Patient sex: F
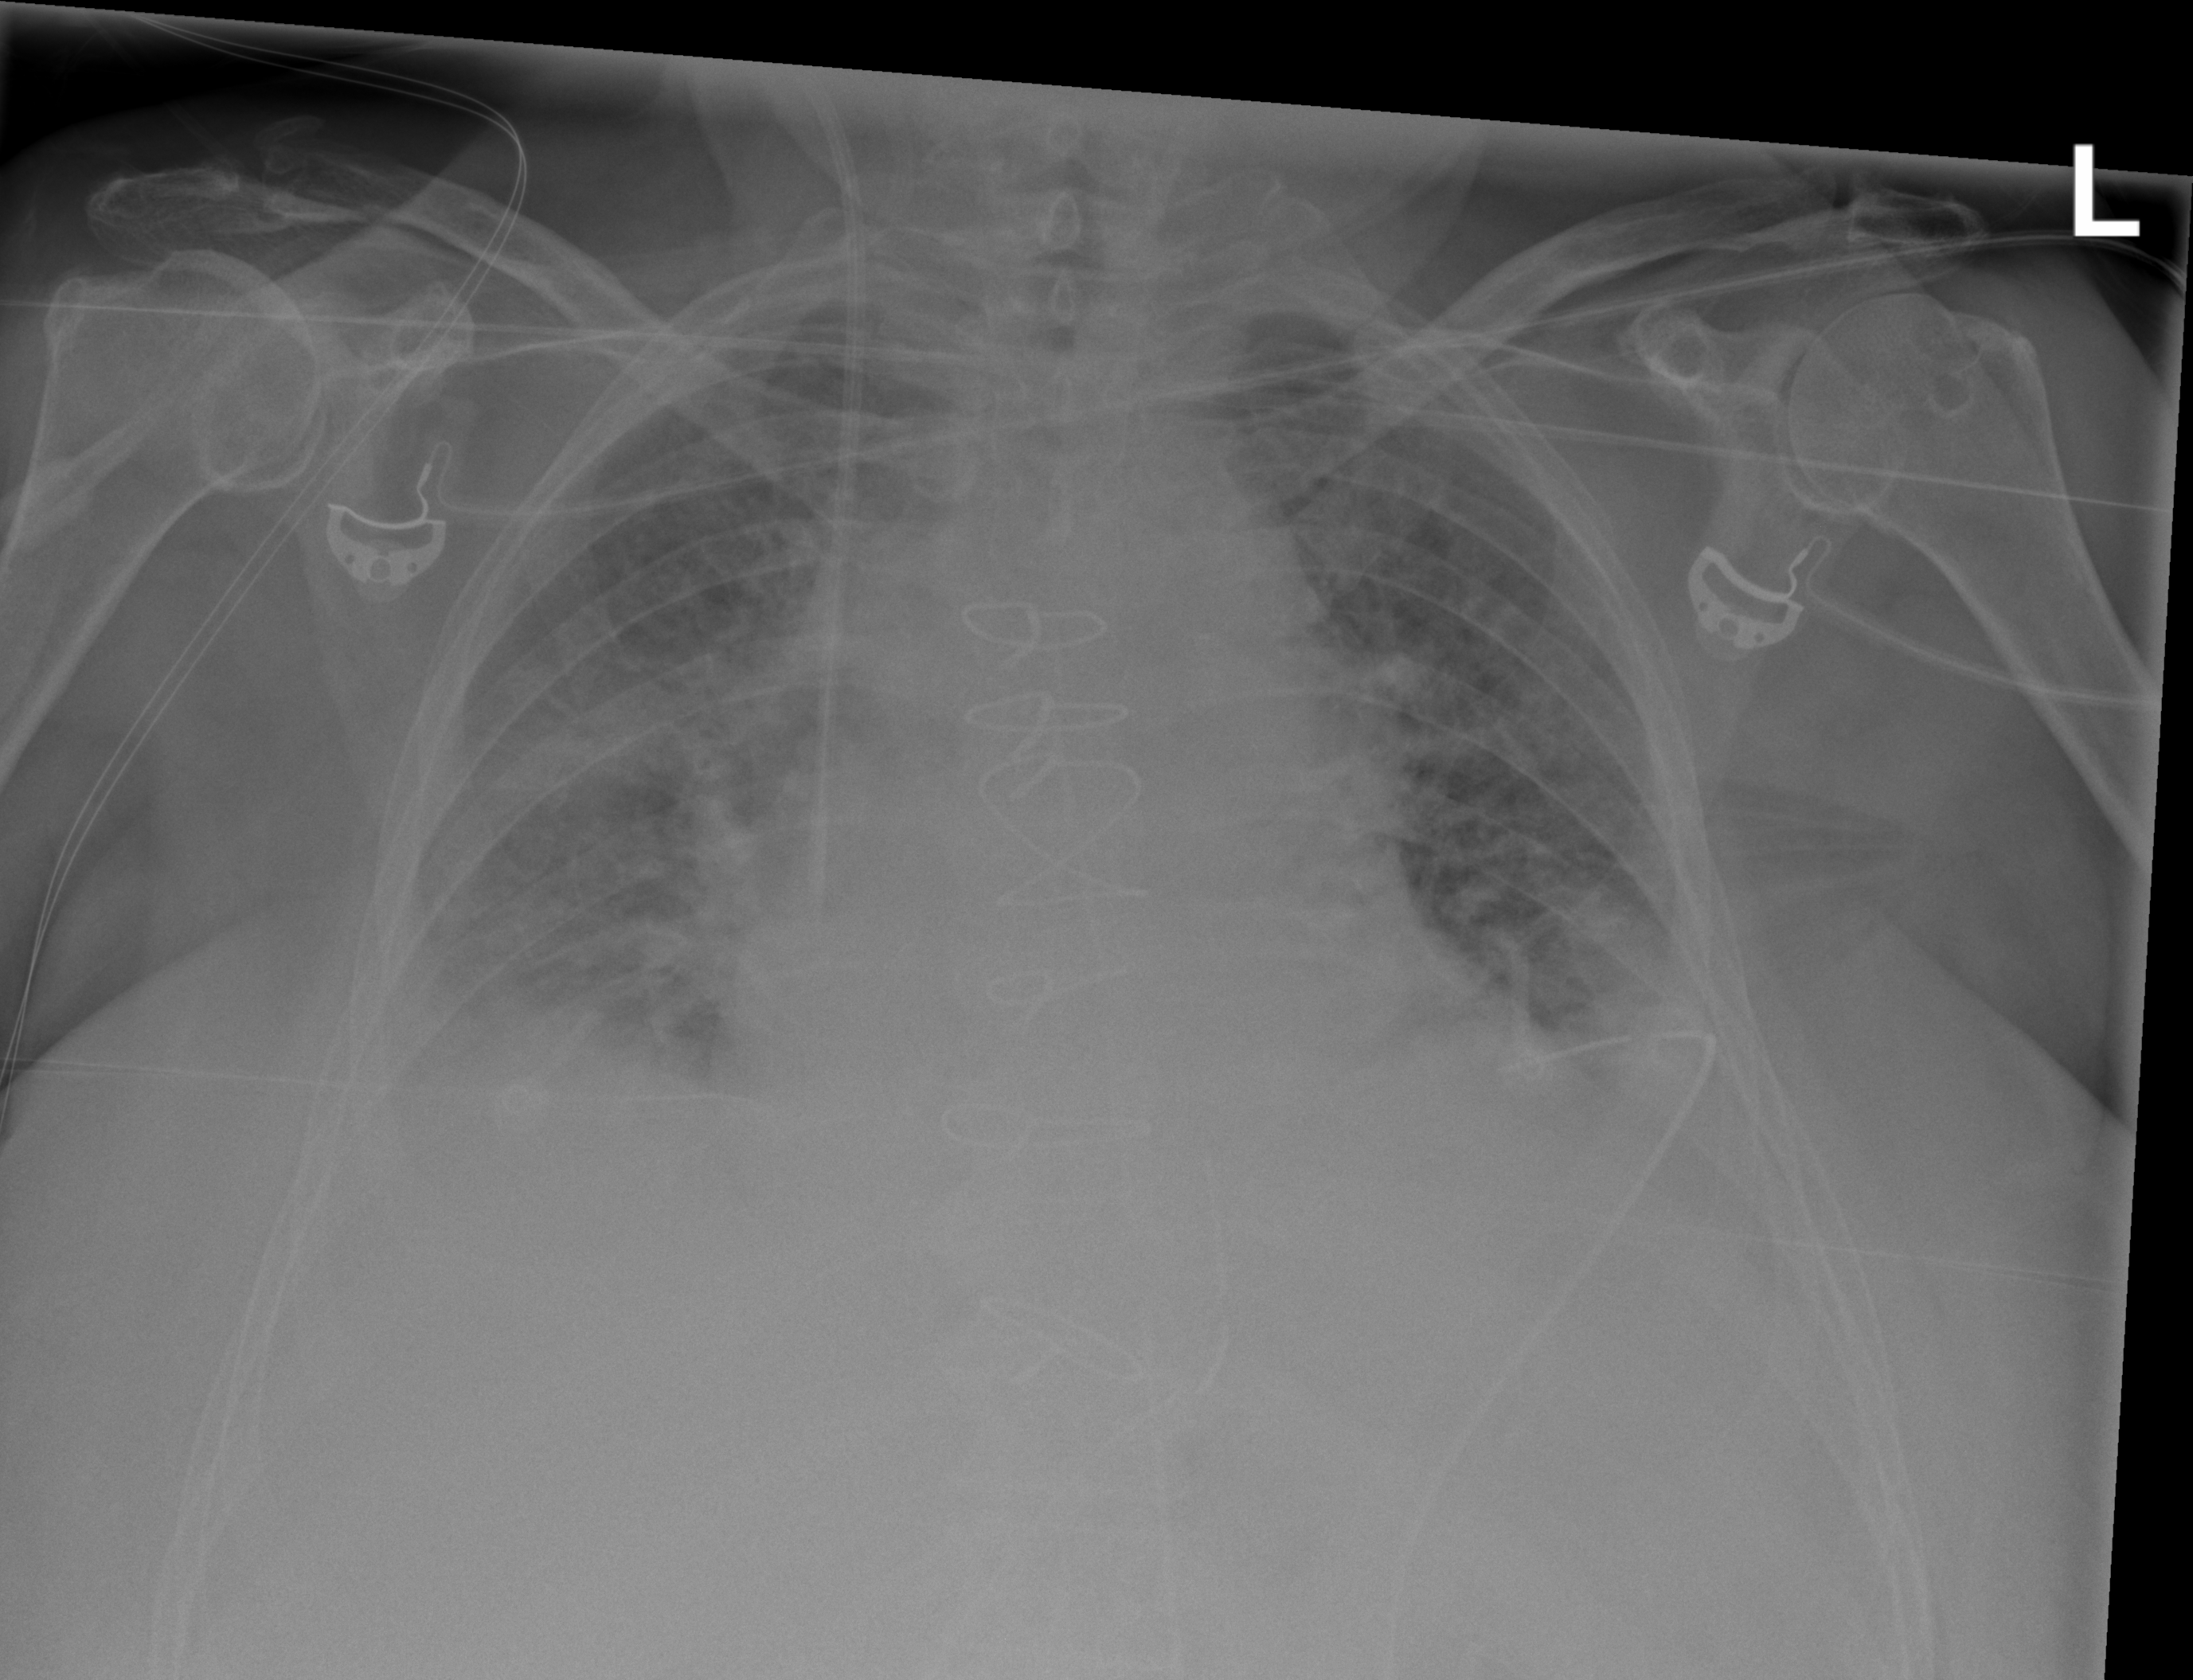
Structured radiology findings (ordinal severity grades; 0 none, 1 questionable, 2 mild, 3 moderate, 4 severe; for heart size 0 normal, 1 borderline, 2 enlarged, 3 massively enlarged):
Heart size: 0
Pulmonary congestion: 3
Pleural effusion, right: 2
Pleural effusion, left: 2
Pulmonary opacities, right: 3
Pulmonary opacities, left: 1
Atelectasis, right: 0
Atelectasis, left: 0